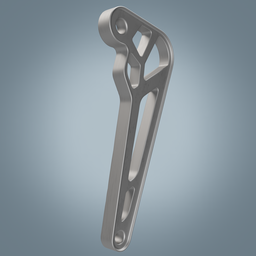
Label: mechanical